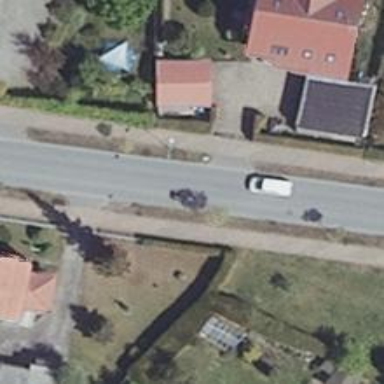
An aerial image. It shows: Driveway.